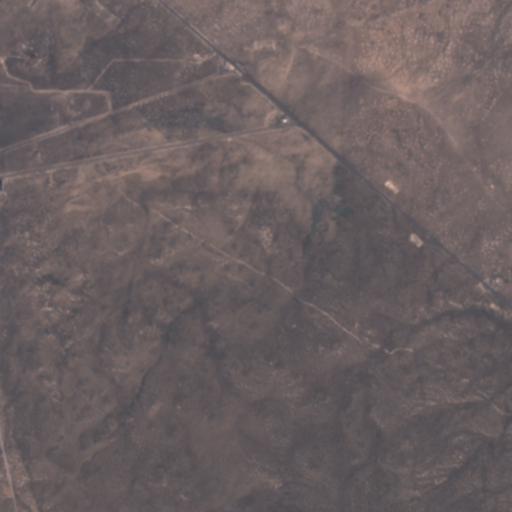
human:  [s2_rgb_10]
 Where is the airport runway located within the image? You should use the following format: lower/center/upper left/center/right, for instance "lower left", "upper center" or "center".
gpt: The airport runway is located in the upper left of the image.
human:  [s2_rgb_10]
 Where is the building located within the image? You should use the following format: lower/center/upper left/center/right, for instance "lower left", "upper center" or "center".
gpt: The building is located in the upper left of the image.
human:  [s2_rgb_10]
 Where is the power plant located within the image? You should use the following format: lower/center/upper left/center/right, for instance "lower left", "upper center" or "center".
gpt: There is no power plant in the image.